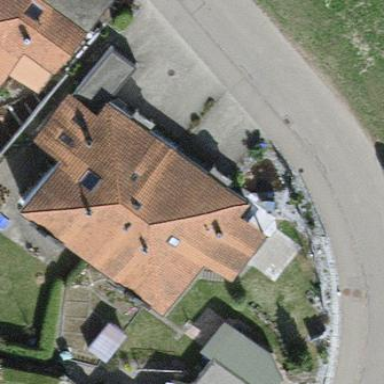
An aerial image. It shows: Terrace building.